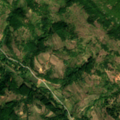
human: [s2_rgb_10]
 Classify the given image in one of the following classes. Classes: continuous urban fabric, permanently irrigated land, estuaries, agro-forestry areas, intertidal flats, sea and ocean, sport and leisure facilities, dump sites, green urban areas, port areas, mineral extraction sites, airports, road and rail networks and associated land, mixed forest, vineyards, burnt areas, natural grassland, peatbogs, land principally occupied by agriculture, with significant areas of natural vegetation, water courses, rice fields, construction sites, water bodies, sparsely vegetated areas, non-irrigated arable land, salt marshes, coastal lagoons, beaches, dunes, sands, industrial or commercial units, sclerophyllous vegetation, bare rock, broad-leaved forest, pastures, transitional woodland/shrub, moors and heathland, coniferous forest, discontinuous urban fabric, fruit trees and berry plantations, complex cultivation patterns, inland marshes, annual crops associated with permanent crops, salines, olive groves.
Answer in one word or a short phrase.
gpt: land principally occupied by agriculture, with significant areas of natural vegetation, broad-leaved forest, transitional woodland/shrub